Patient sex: F
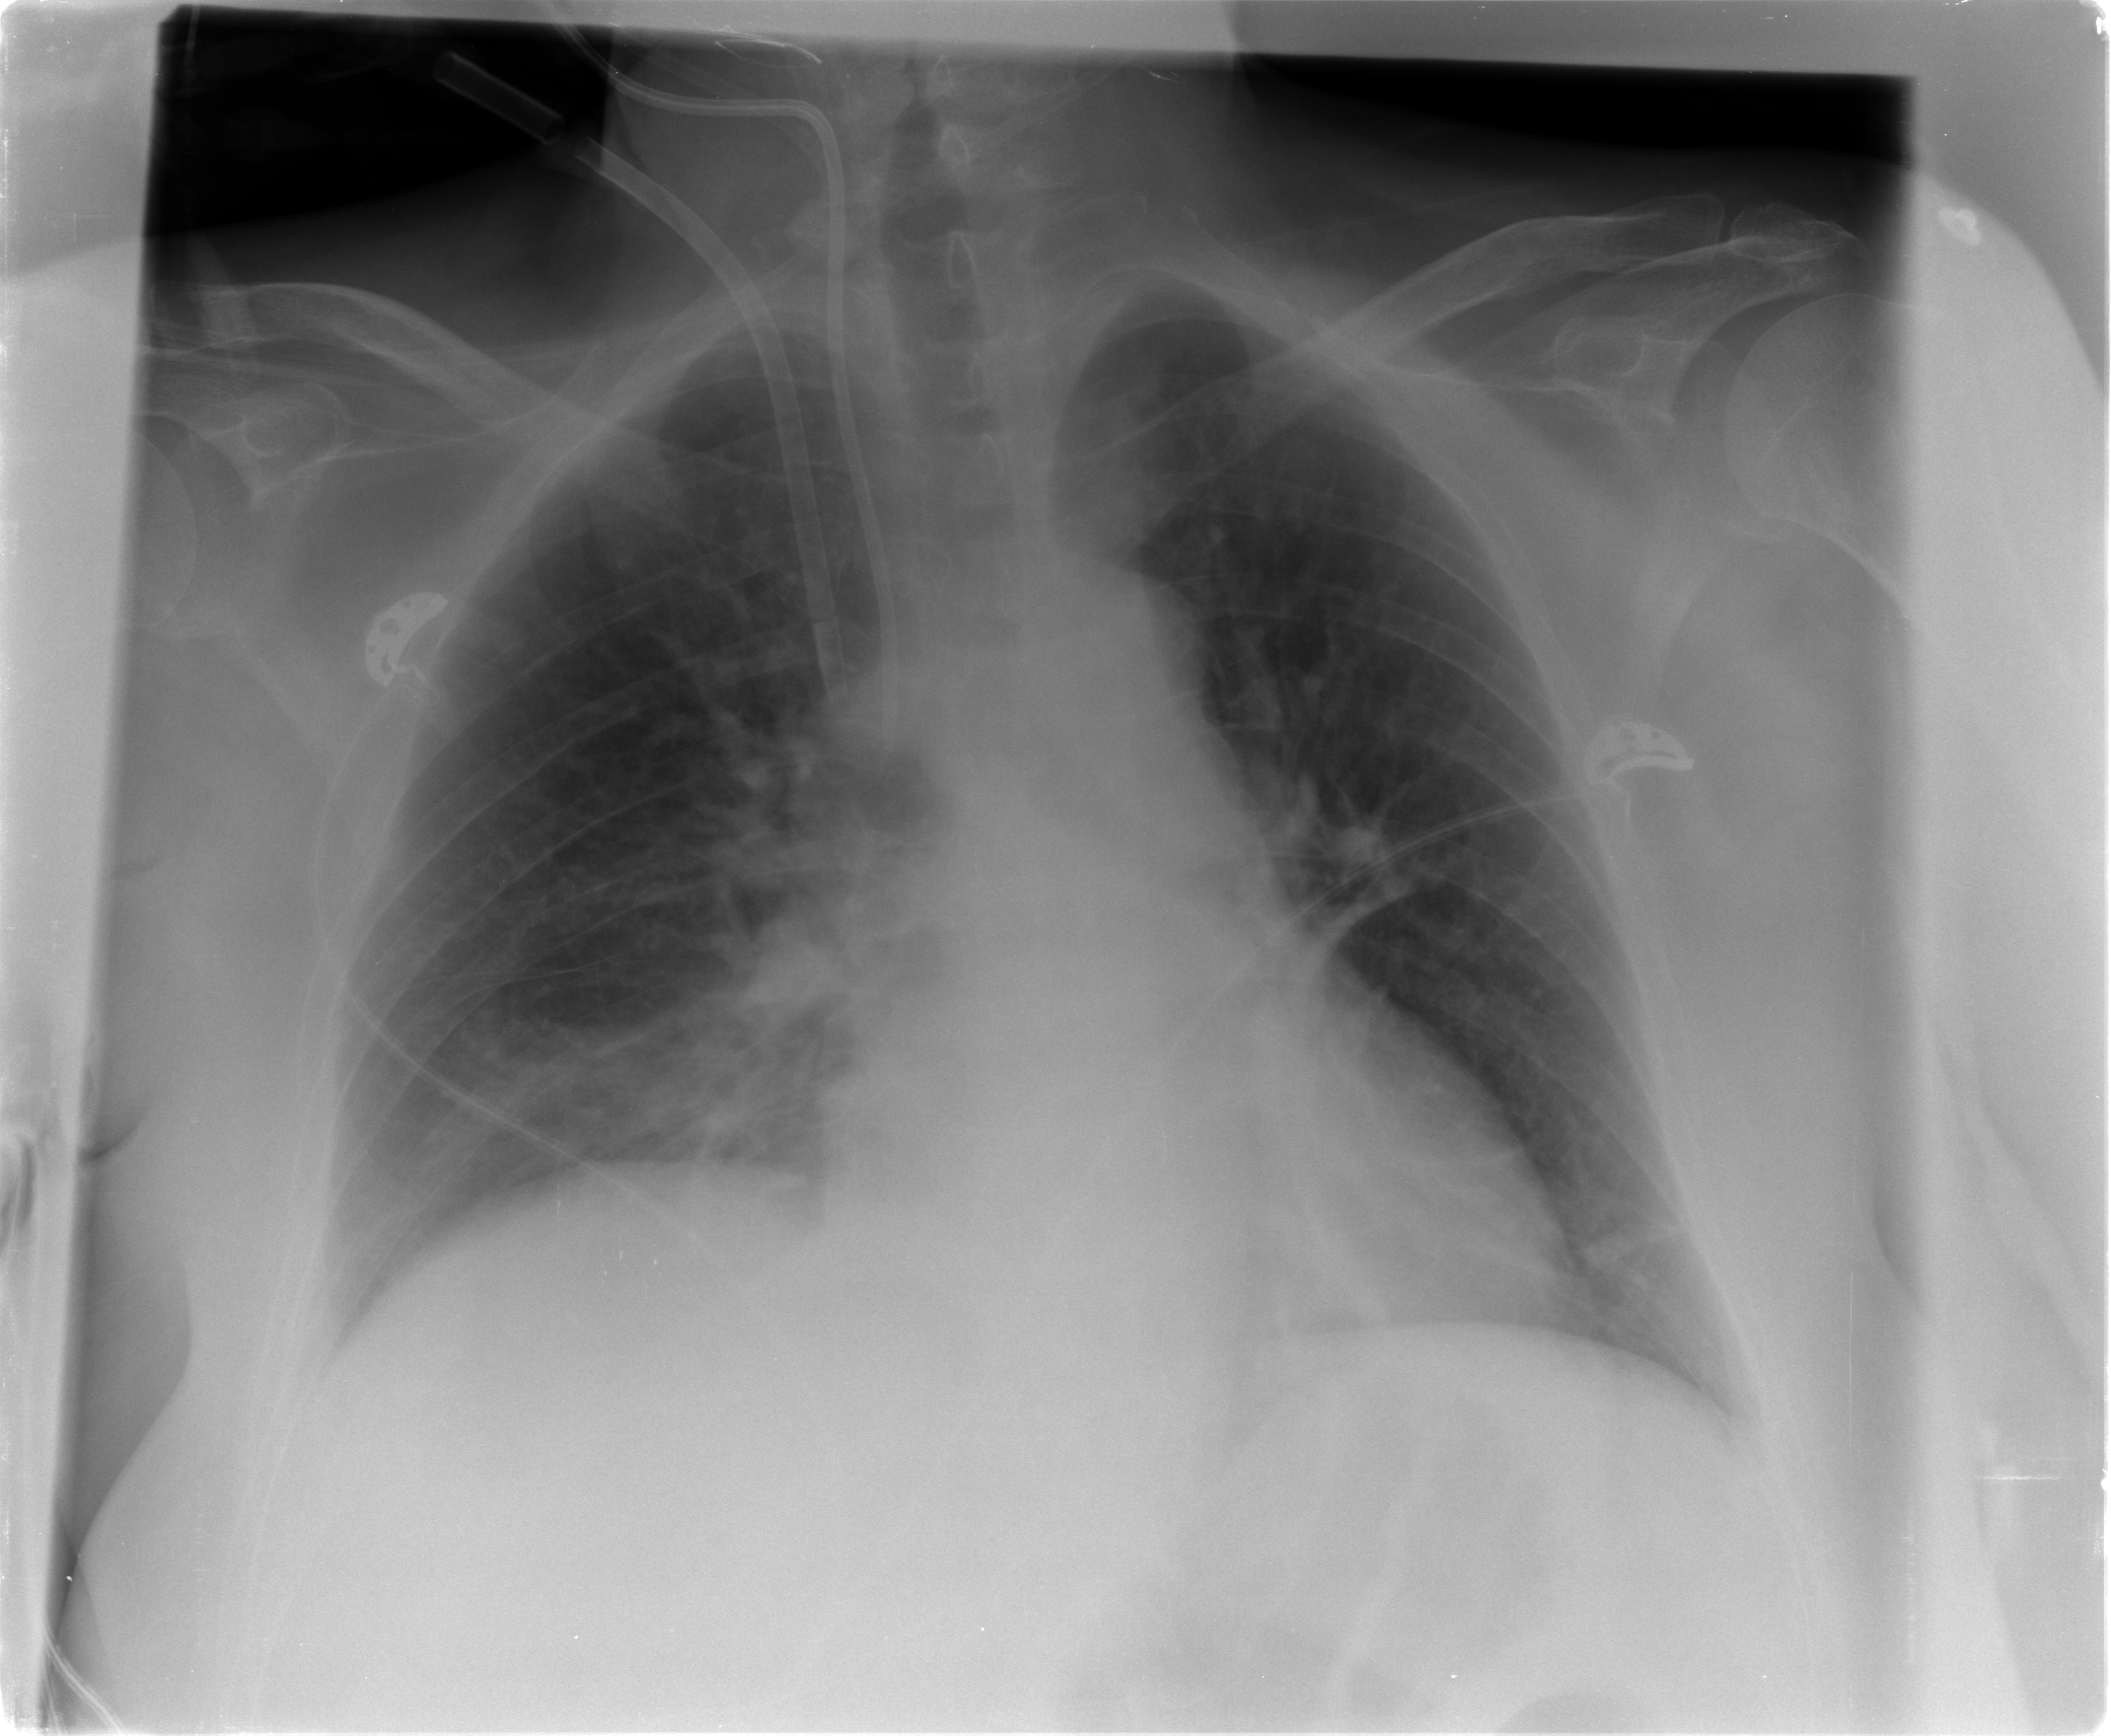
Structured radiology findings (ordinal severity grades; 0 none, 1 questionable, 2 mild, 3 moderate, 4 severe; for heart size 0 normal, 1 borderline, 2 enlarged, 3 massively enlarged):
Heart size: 0
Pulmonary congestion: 1
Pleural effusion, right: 0
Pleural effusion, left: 0
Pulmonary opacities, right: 0
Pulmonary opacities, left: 0
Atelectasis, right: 3
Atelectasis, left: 2